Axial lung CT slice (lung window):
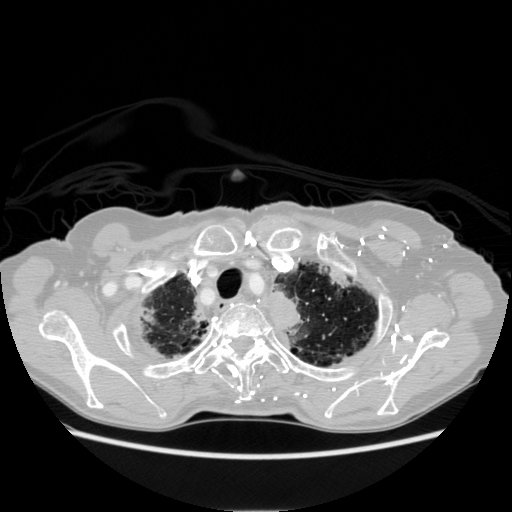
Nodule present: yes
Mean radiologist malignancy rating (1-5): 4